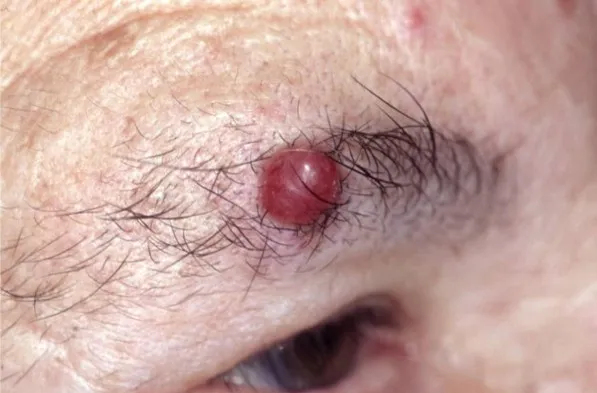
Merkel cell carcinoma on the right eyebrow.
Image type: medical_photograph (skin_photograph)